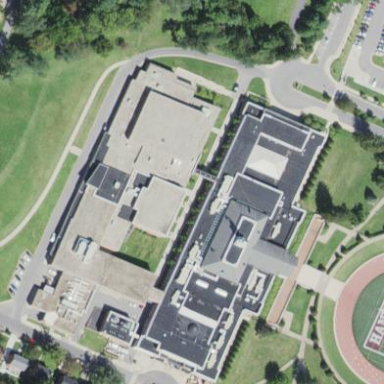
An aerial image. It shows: School building.